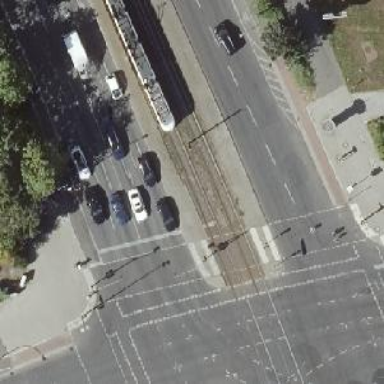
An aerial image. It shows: Tram crossing on the railway.